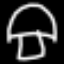
Label: mushroom